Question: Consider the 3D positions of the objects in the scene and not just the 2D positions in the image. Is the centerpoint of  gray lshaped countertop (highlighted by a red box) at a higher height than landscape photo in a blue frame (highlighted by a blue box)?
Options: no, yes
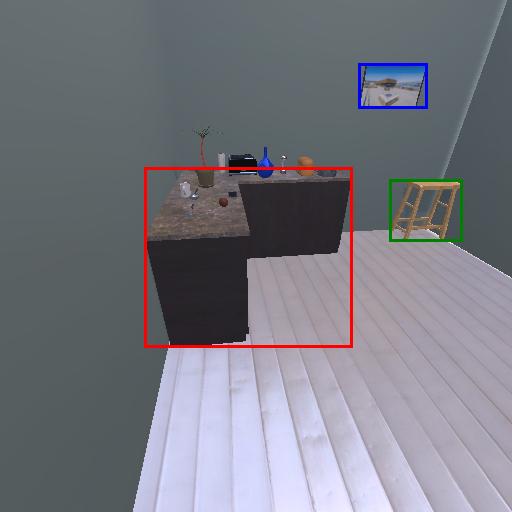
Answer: no